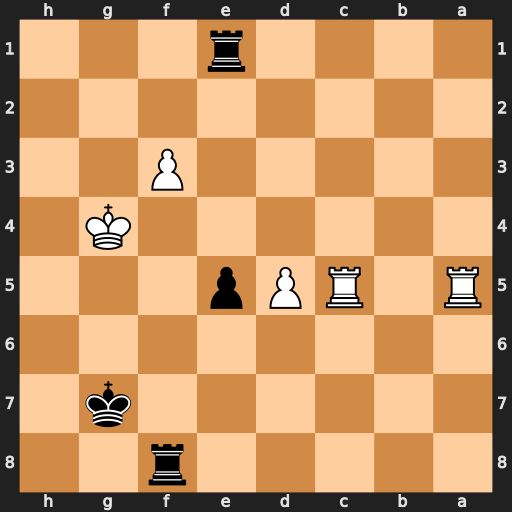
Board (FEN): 5r2/6k1/8/R1RPp3/6K1/5P2/8/4r3
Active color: b
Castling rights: -
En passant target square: -
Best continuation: Rg1+ Kh3 Rh8#